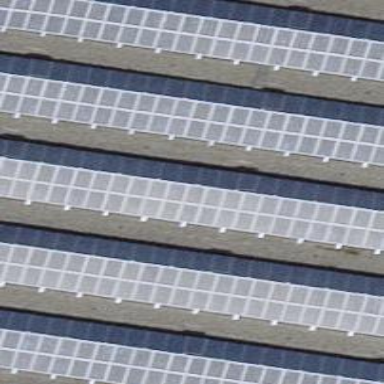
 consisting of solar photovoltaic panels."